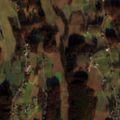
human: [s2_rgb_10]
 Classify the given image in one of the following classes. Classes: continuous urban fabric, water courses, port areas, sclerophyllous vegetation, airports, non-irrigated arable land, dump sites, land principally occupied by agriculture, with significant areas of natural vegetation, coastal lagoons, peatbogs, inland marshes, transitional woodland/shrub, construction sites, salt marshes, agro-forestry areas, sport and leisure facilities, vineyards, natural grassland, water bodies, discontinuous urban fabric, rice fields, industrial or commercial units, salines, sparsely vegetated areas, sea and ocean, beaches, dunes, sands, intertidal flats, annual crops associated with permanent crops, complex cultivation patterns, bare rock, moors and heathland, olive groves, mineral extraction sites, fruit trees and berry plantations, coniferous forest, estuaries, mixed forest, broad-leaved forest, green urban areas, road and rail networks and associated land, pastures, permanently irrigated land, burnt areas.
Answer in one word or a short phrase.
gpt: complex cultivation patterns, land principally occupied by agriculture, with significant areas of natural vegetation, broad-leaved forest